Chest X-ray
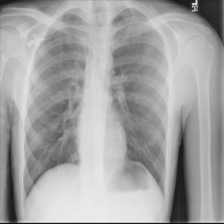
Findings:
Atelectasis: negative
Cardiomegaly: negative
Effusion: negative
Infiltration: negative
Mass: negative
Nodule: negative
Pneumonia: negative
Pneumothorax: negative
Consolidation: negative
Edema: negative
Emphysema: negative
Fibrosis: negative
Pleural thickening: negative
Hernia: negative